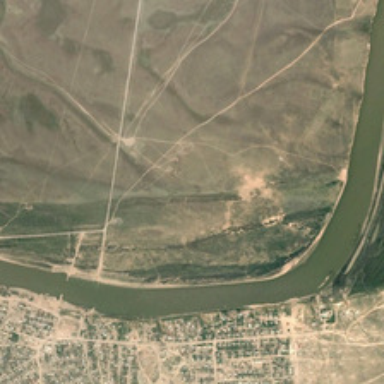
Many green plants and bareland are in two sides of a curved river .